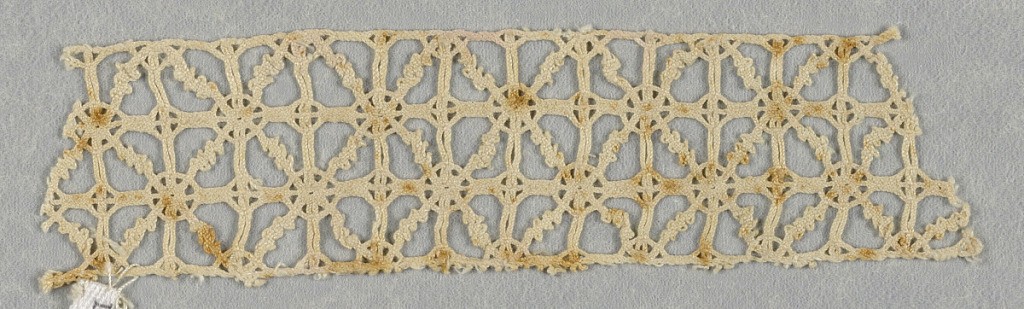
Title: Border fragment
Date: late 16th–early 17th century
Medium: linen Technique: bobbin lace, continuous braid-like
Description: Border fragment of three rows of very small squares filled and connected by linear pattern.